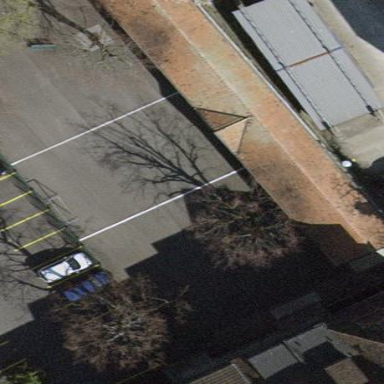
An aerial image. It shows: View of roof of building.